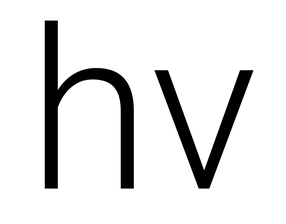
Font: Roboto_Light